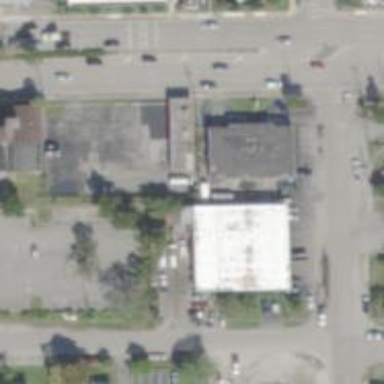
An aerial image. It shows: Car rental facility.